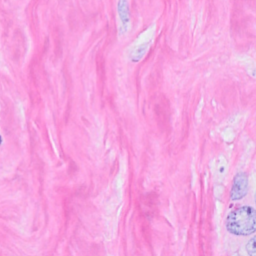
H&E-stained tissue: Breast